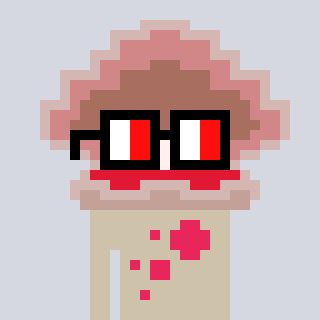
a pixel art character with square glasses with black frames and red eyes, a oyster-shaped head and a bege-colored body on a cool background